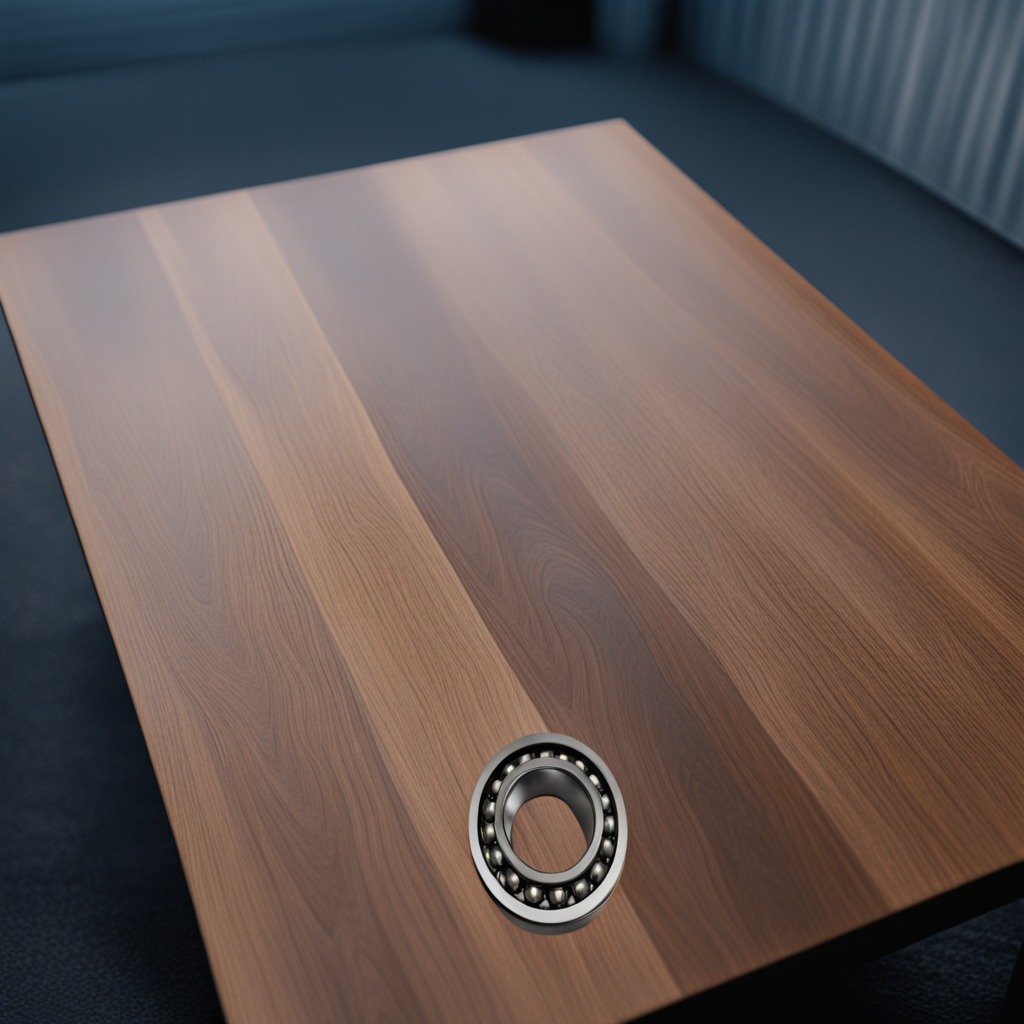
A metal ball bearing is lying on the table.